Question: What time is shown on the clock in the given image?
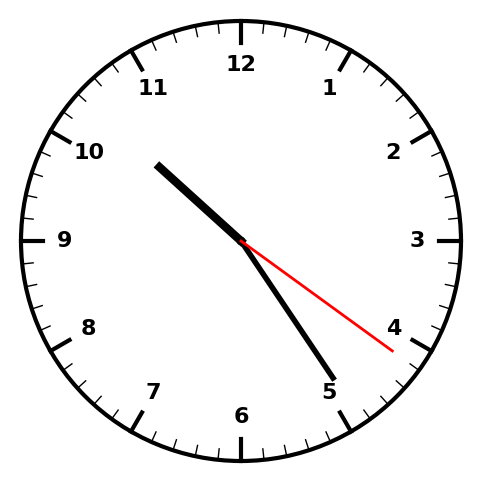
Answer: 10:24:21